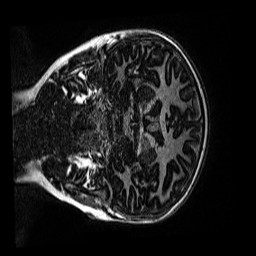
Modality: MP2RAGE
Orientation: coronal
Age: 11
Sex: female
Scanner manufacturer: siemens
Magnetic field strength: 3 T
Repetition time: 4 s
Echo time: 0.00299 s